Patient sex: F
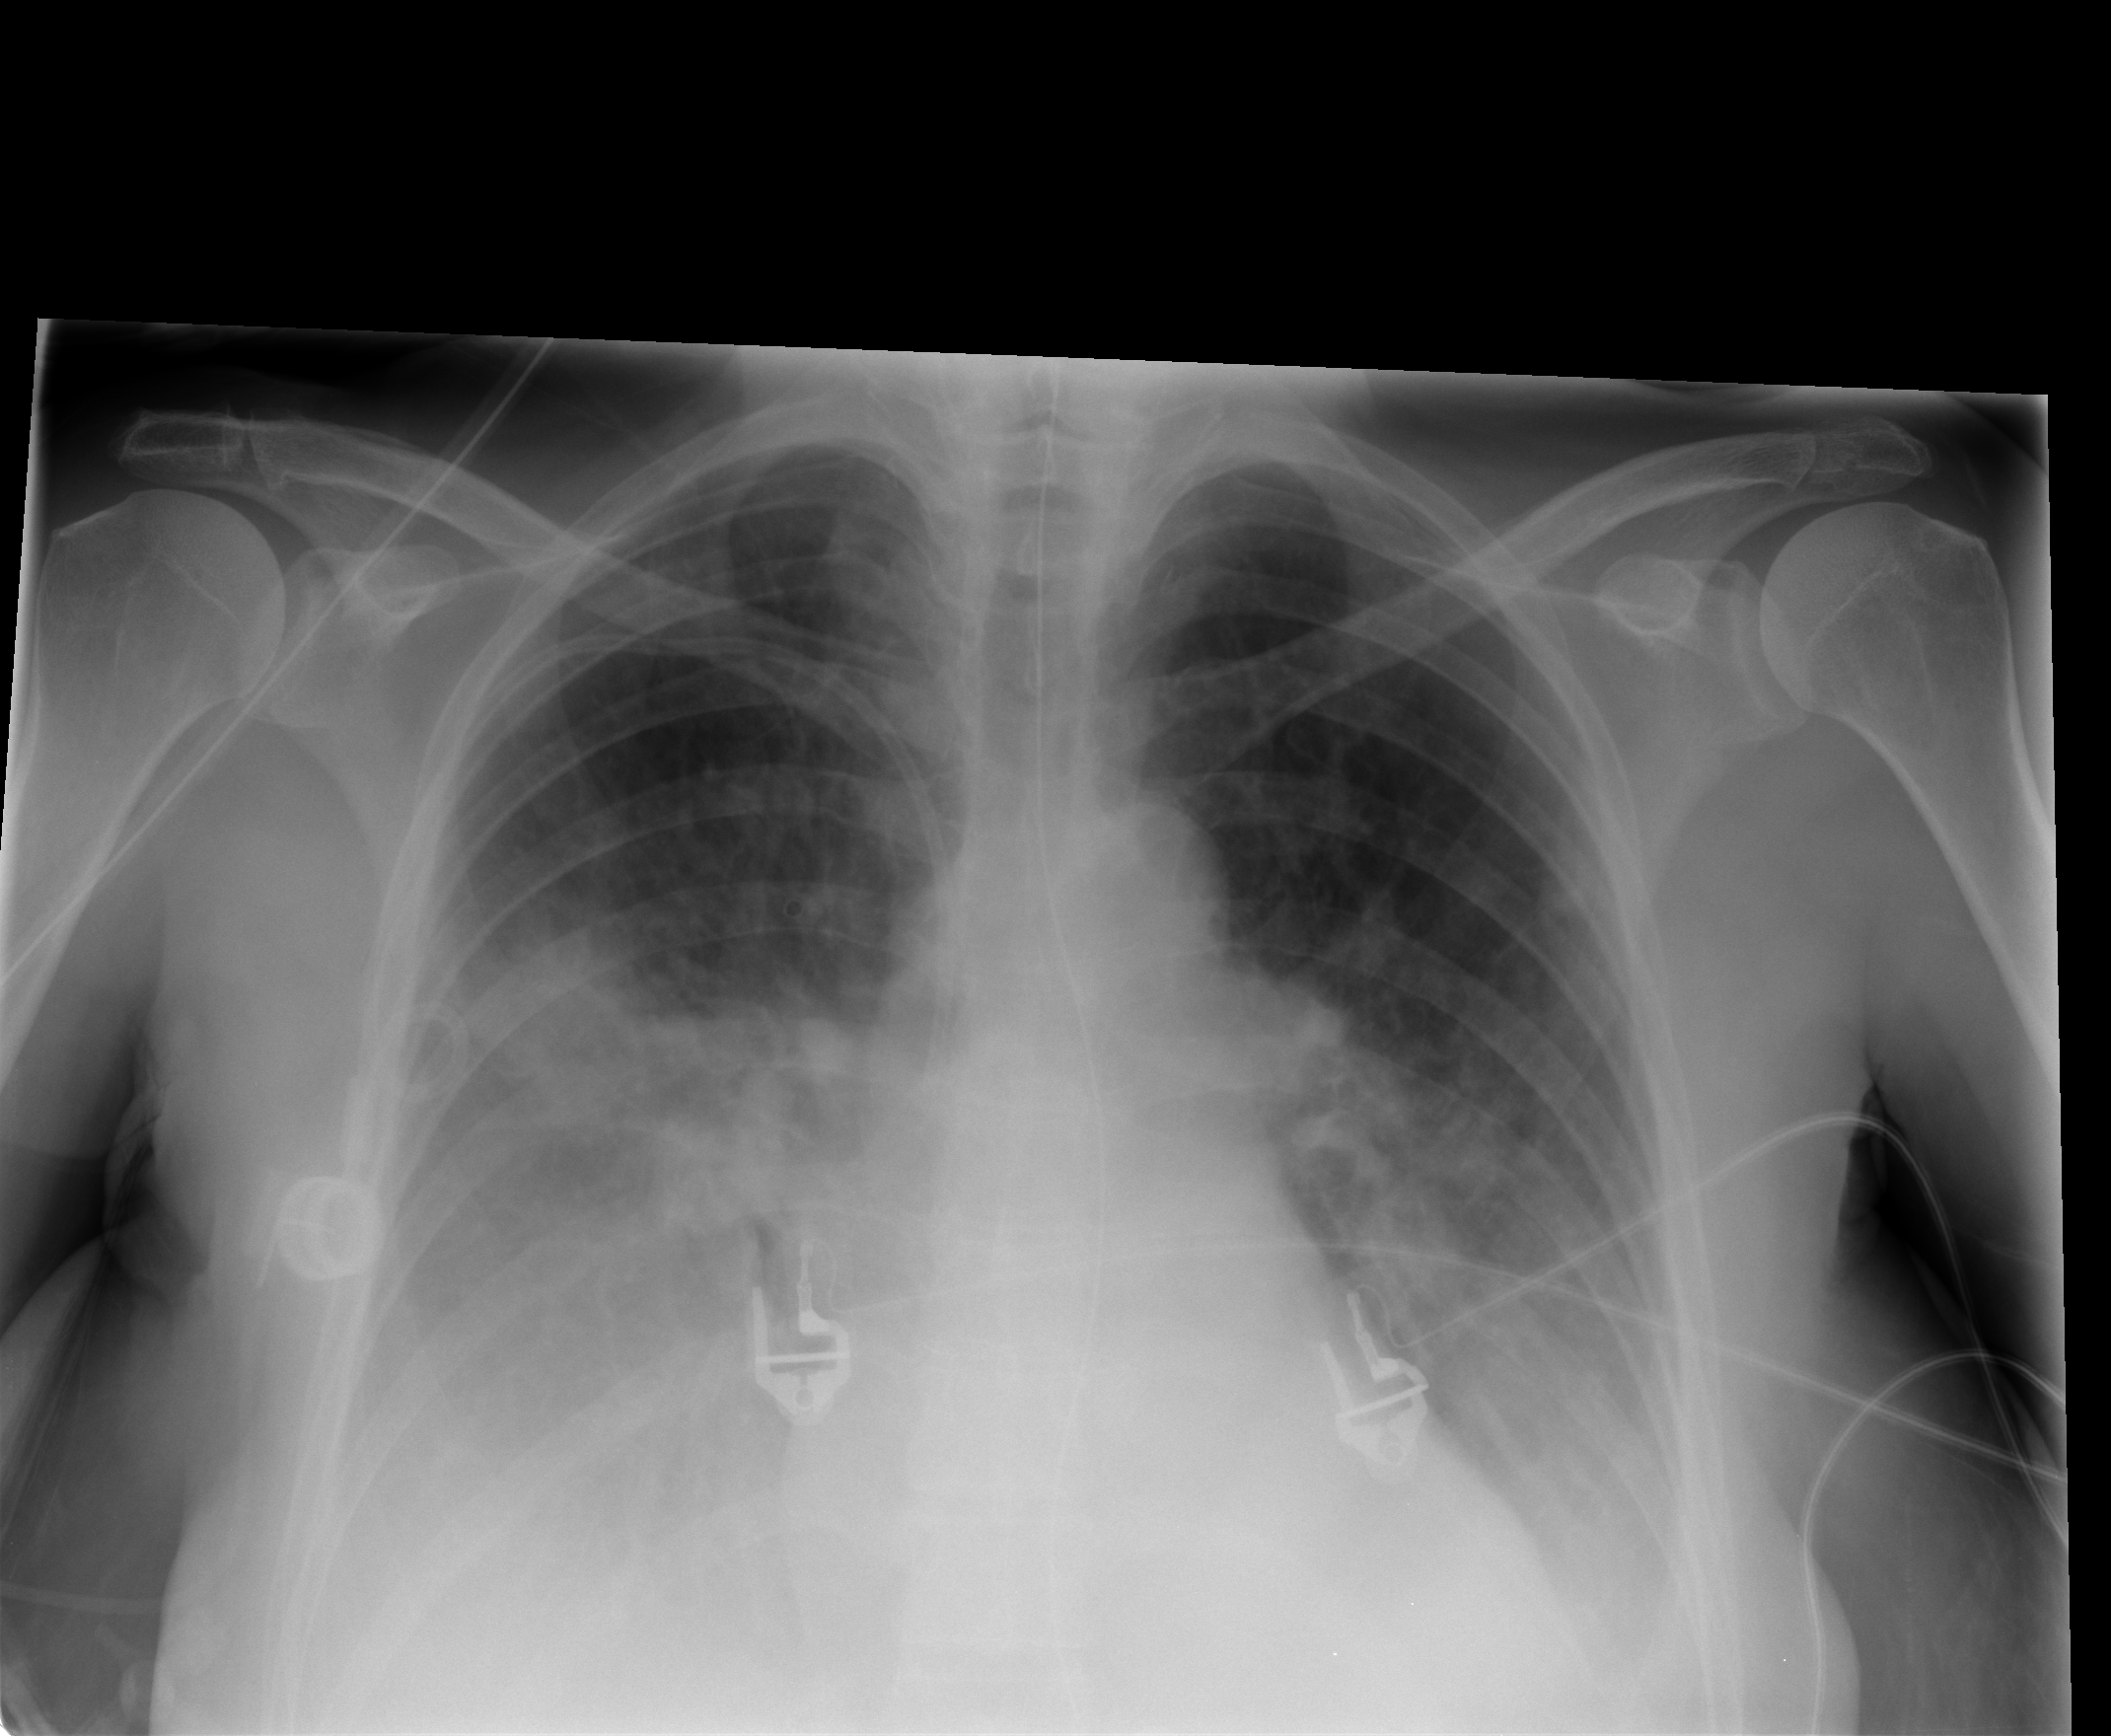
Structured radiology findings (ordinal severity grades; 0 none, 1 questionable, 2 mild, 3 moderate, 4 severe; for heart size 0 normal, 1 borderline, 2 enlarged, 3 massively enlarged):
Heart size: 0
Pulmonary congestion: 2
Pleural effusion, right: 3
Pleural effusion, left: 2
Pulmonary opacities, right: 0
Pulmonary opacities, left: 0
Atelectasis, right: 2
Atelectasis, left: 2